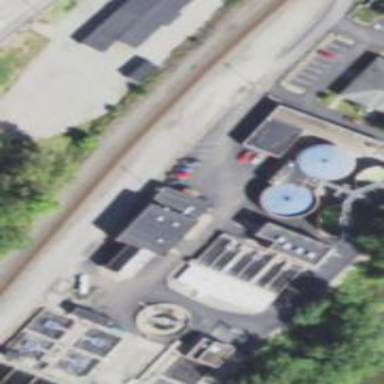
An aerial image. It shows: Wastewater plant.